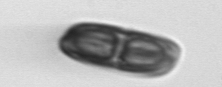
Label: Ephemera